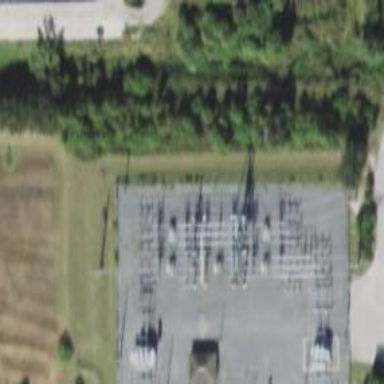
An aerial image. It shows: Switch used for power control.